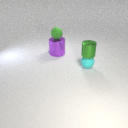
small cyan rubber sphere below small green metal cylinder